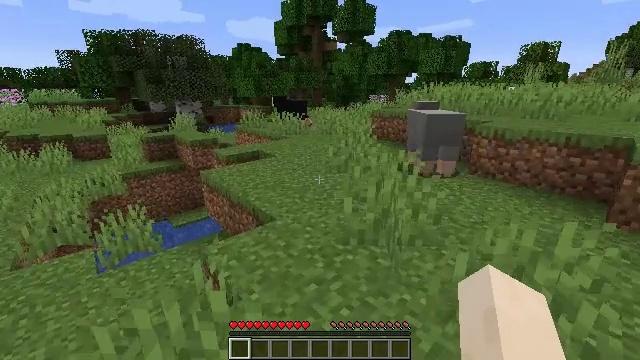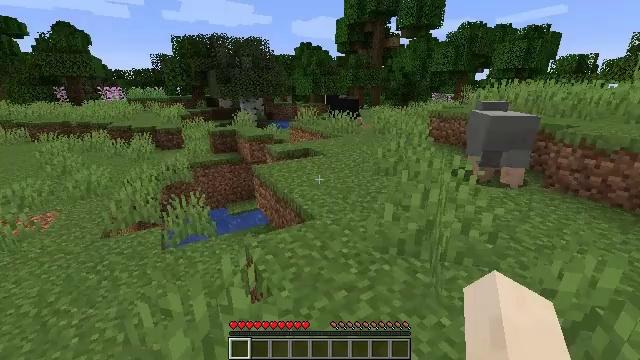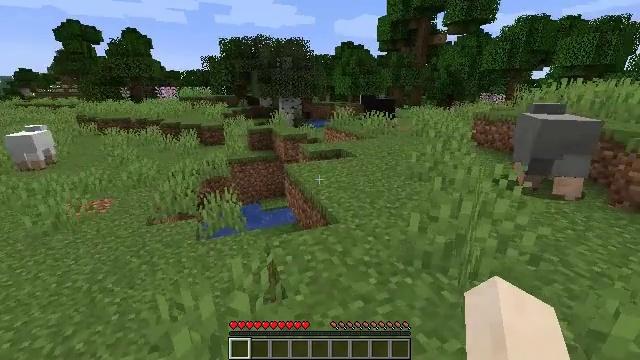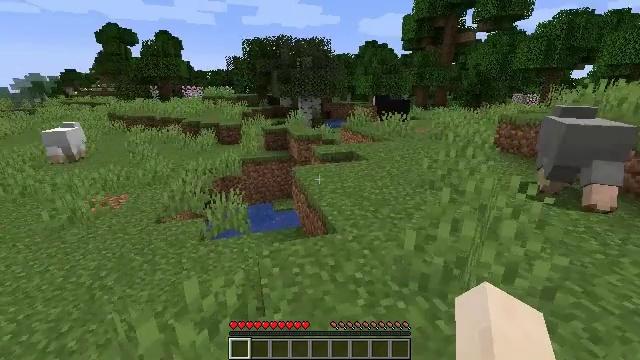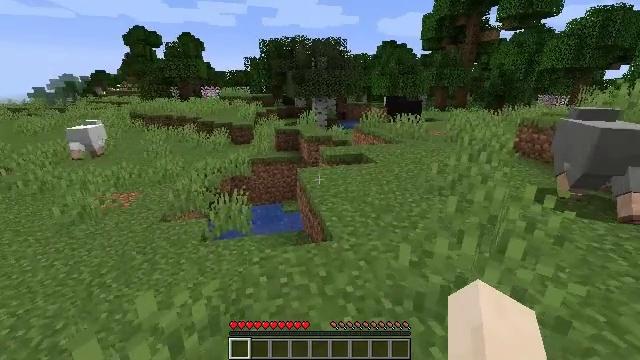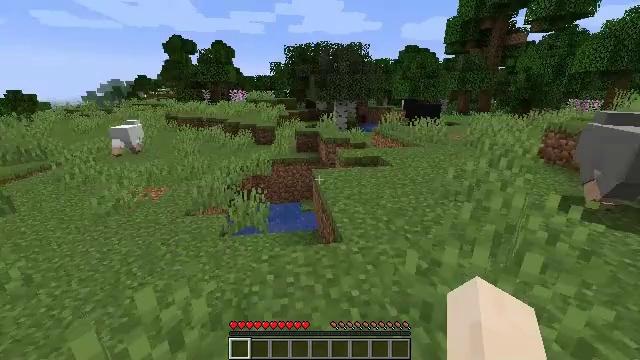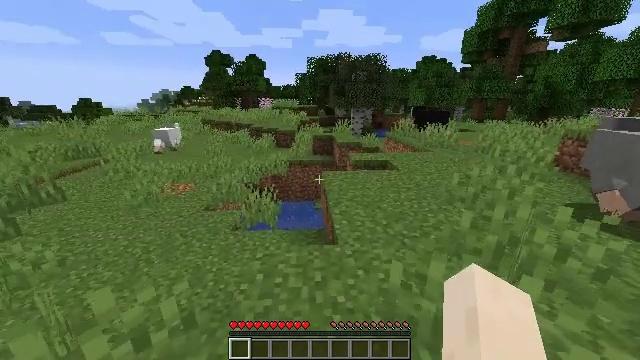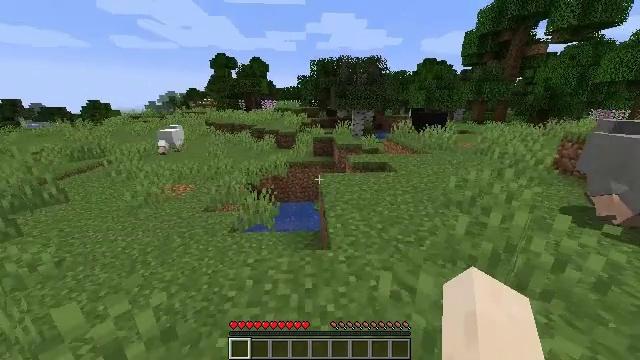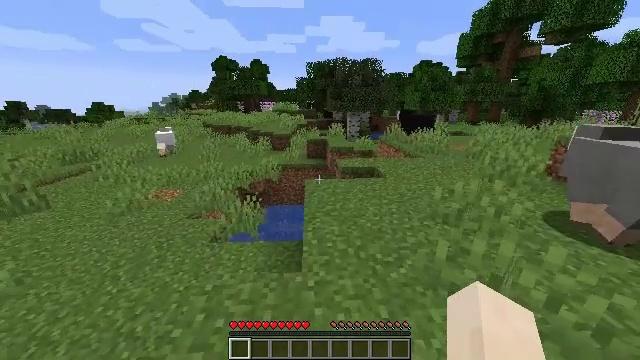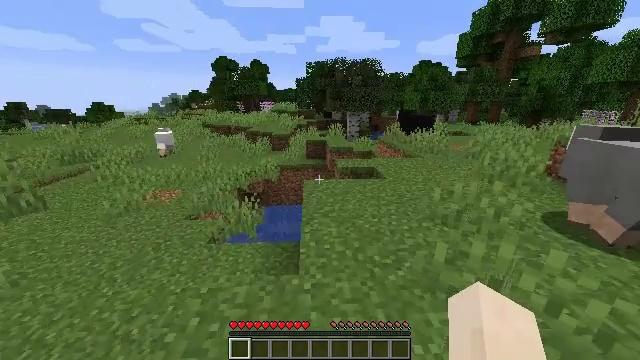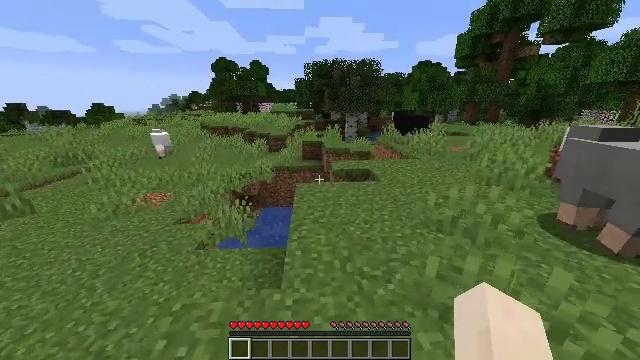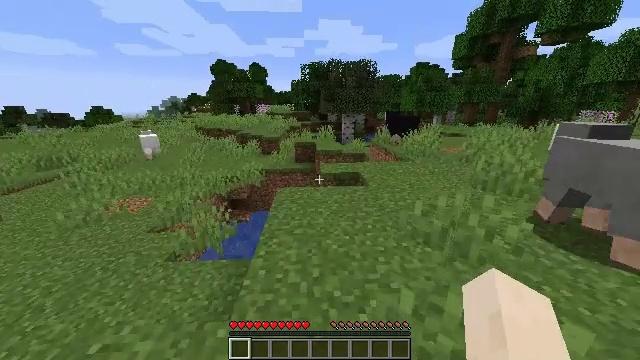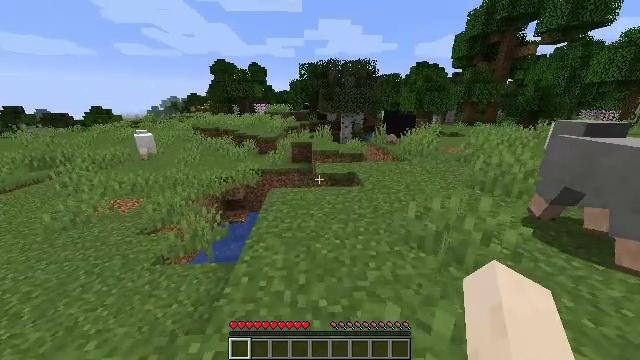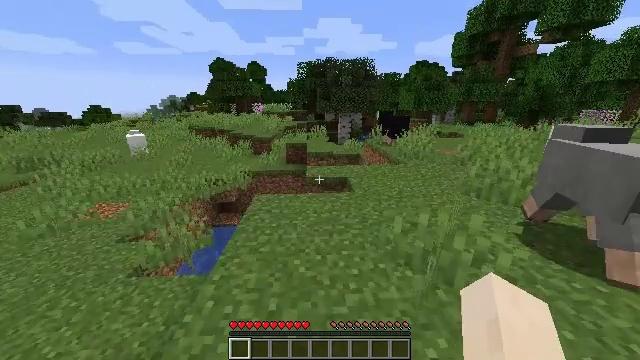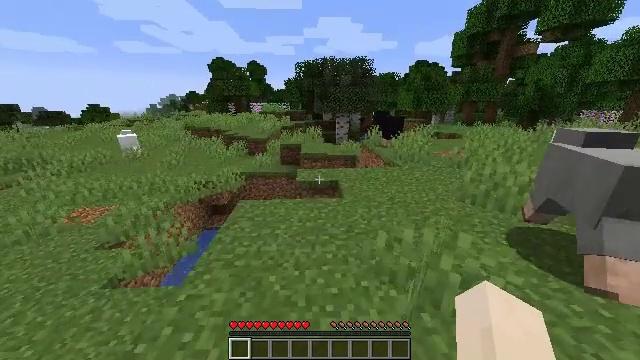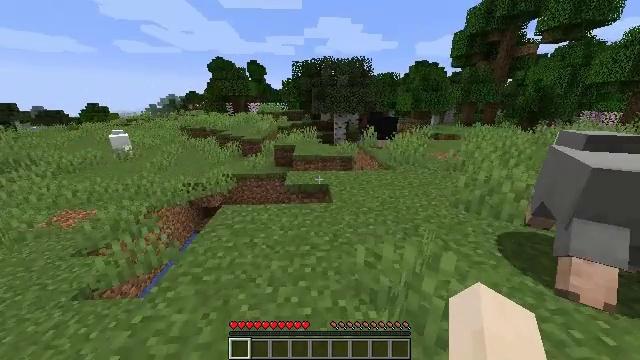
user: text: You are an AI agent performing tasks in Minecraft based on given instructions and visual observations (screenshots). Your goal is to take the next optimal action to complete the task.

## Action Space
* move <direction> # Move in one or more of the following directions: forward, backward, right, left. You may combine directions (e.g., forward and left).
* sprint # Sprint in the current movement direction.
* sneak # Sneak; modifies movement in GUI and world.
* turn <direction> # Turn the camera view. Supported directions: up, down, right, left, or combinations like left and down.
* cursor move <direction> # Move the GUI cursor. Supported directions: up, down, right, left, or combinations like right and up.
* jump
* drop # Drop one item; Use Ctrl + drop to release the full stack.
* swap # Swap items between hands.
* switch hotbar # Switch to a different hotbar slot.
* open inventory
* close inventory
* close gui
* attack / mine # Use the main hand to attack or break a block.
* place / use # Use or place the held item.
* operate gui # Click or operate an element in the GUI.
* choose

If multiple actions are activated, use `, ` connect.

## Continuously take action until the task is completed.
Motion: motion action
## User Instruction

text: Gather lilac from the ground.
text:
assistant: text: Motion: move forward and move right, turn left, attack / mine
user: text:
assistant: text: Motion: move forward and move right, turn left, attack / mine
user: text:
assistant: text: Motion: move forward and move right, turn left, attack / mine
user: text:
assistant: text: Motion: move forward and move right, sprint, turn left, attack / mine
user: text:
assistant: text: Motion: move forward and move right, sprint, turn left, attack / mine
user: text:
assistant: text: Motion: move forward and move right, sprint, turn left, attack / mine
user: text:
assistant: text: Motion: move forward and move right, sprint, attack / mine
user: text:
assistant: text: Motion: move forward and move right, sprint, attack / mine
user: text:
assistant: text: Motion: move forward and move right, sprint, attack / mine
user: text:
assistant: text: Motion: move forward and move right, sprint, attack / mine
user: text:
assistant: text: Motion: move forward and move right, sprint, attack / mine
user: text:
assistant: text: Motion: move forward and move right, sprint, attack / mine
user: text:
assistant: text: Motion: move forward and move right, sprint, attack / mine
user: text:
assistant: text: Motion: move forward and move right, sprint, attack / mine
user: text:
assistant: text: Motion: move forward and move right, sprint, attack / mine
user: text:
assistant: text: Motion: move forward and move right, sprint, attack / mine
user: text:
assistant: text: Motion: move forward and move right, sprint, attack / mine
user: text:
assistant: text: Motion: move forward and move right, sprint, attack / mine
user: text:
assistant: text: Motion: move forward and move right, sprint, attack / mine, jump
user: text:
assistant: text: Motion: move forward and move right, sprint, turn right, attack / mine, jump
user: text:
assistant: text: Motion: move forward and move right, sprint, turn right and down, attack / mine, jump
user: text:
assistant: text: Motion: move forward and move right, sprint, turn right and down, attack / mine, jump
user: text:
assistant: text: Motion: move forward and move right, sprint, turn right, attack / mine, jump
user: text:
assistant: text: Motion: move forward, sprint, attack / mine, jump
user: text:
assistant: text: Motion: move forward, sprint, attack / mine, jump
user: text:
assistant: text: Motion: move forward, sprint, attack / mine, jump
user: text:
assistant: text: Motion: move forward, sprint, attack / mine, jump
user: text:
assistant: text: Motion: move forward, sprint, attack / mine, jump
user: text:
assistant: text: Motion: move forward, sprint, attack / mine, jump
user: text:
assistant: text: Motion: move forward, sprint, attack / mine, jump